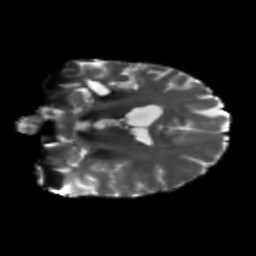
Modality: T2w
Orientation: coronal
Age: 37
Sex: female
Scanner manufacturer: siemens
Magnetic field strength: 3 T
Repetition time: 5.47 s
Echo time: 0.0854 s